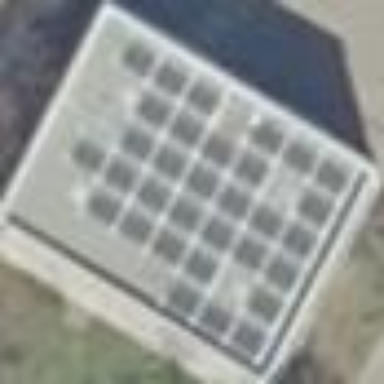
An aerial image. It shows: Service building with flat roof.